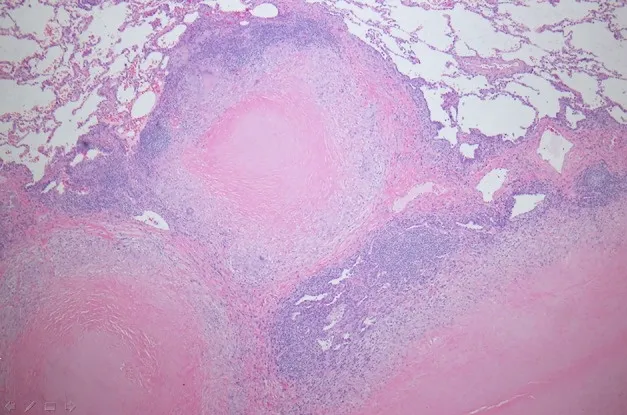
Wedge resection of right middle lobe of lung showing coalescing fibrocaseous granulomas (hematoxylin-eosin stain, magnification, x 100).
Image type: pathology (h&e)